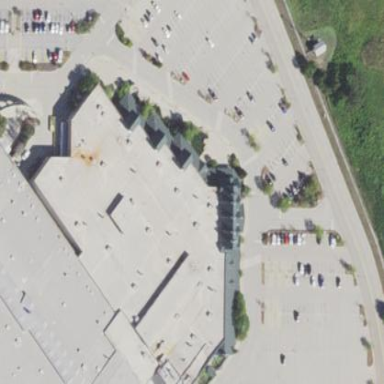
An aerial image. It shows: Outdoor retail shop.